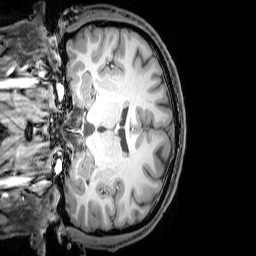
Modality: T1w
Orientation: coronal
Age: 24
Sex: male
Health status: healthy
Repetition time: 0.081 s
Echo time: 0.037 s